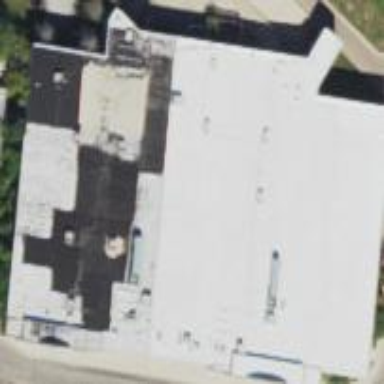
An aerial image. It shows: Retail building.